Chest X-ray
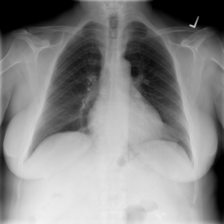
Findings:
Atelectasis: negative
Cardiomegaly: negative
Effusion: negative
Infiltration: negative
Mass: negative
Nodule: negative
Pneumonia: negative
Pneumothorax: negative
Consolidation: negative
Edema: negative
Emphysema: negative
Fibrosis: negative
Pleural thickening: negative
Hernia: negative